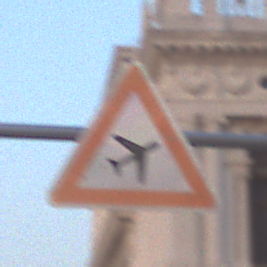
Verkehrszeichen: FlugbetriebLinks
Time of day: SunriseSunset
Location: Outdoor (Urban)
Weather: Clear
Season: NotSpecified
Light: Natural